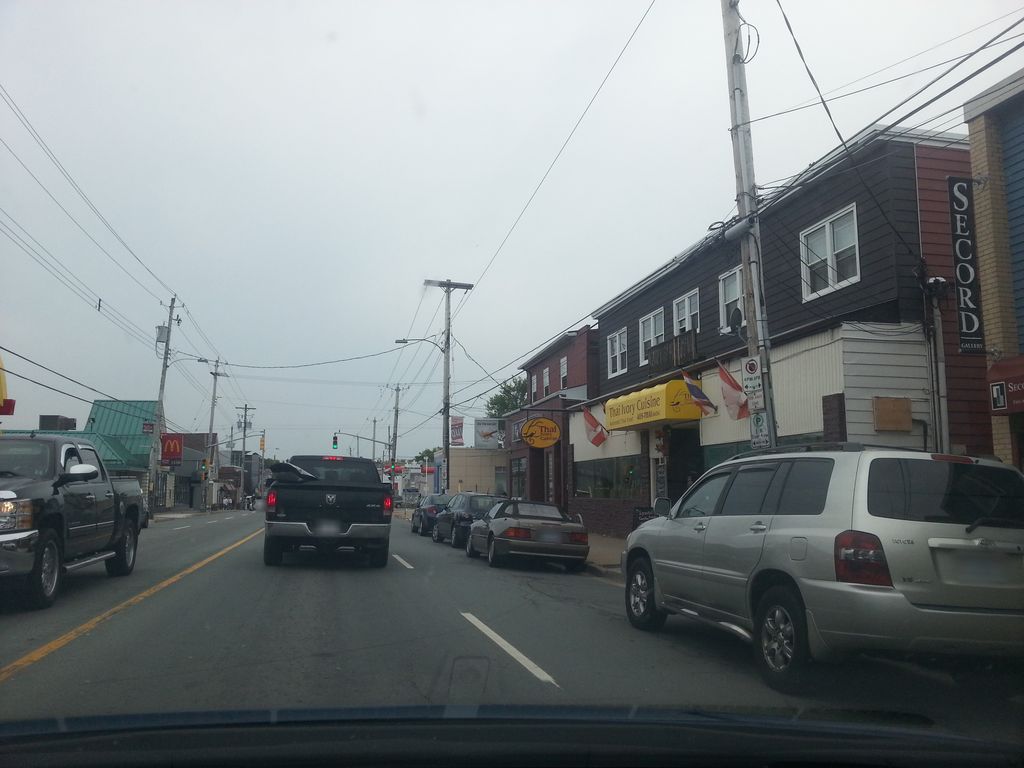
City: halifax